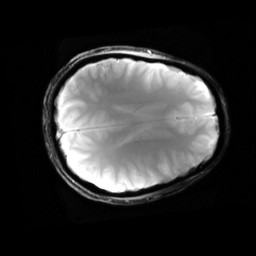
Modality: T2starw
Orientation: axial
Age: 22
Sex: female
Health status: healthy
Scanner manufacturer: siemens
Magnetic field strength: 3 T
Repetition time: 0.7 s
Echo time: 0.02 s